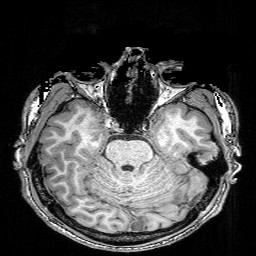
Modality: T1w
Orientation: coronal
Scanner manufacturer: siemens
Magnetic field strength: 3 T
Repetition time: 2.25 s
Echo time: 0.00418 s